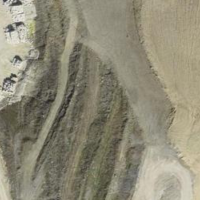
EUNIS habitat code: 56
Species observed at this site:
Epidalea calamita
Alytes obstetricans